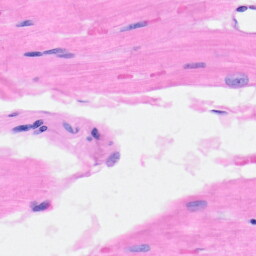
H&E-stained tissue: Heart